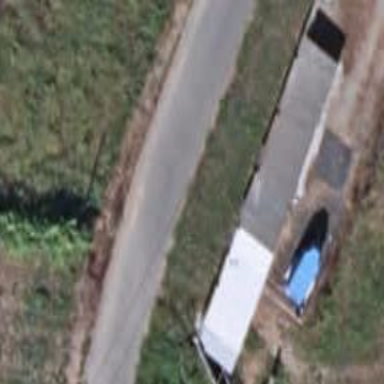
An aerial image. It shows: Shed building.